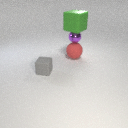
small purple metal sphere above large red rubber sphere